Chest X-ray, AP view. Patient: 28 years old, sex M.
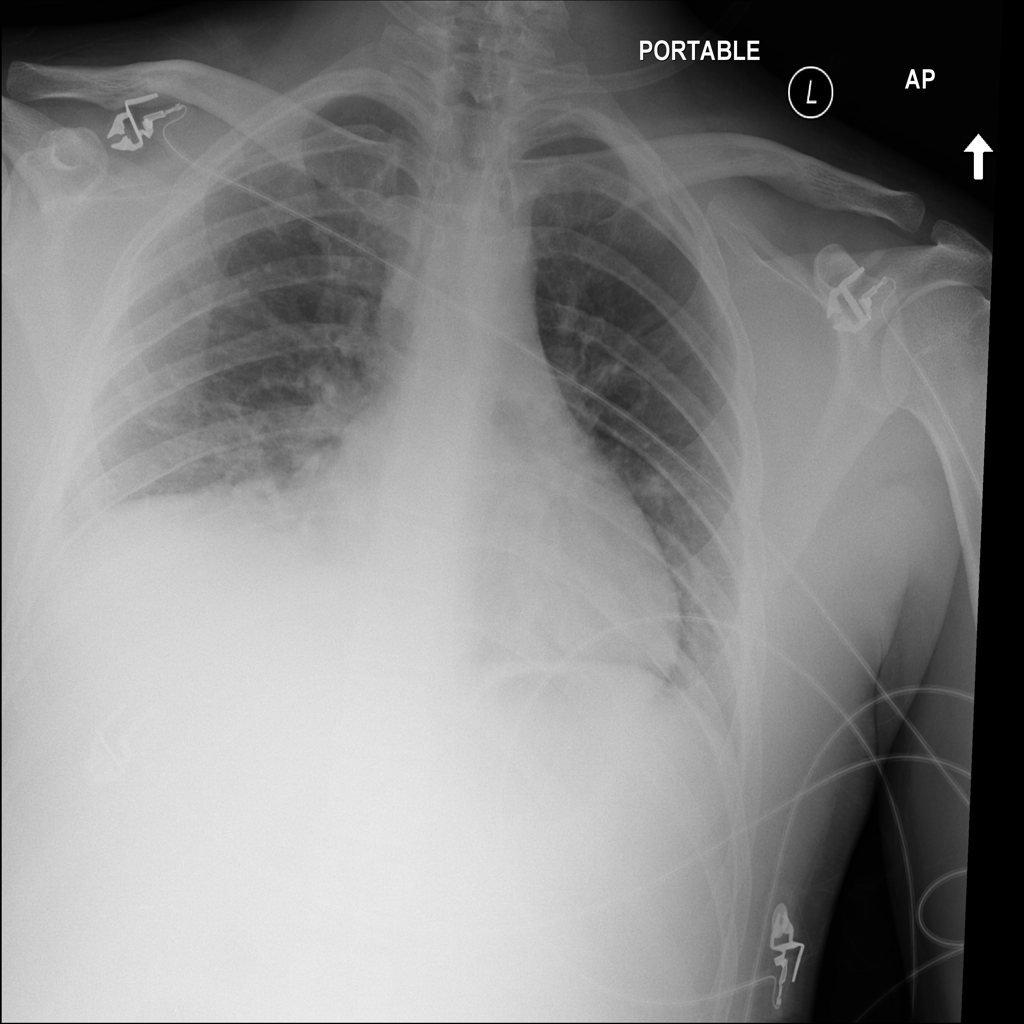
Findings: Effusion, Infiltration